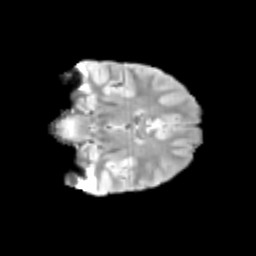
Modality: T2w
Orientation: coronal
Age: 10
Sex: female
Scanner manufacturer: siemens
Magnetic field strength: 3 T
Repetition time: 3.8 s
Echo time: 0.07 s